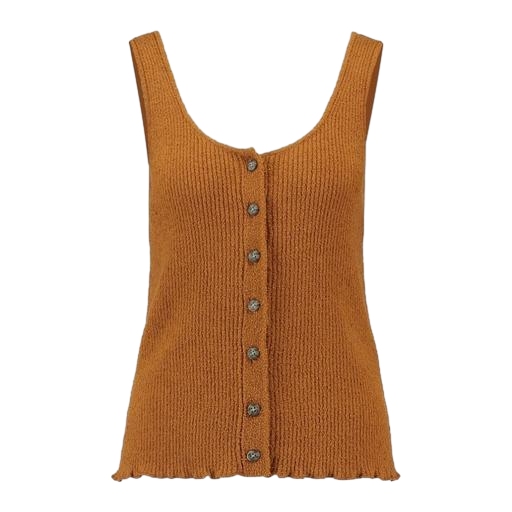
sweater vest, brown new nature vest, women's bouclé waistcoat, white background